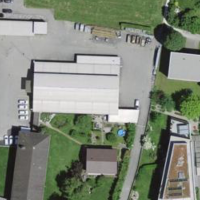
EUNIS habitat code: 54
Species observed at this site:
Acer campestre